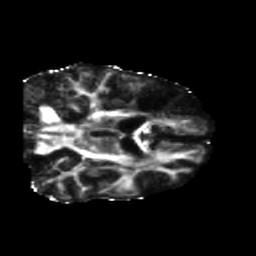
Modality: FA
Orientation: coronal
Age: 75
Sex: male
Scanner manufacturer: siemens
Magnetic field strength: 3 T
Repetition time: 5.47 s
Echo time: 0.0854 s